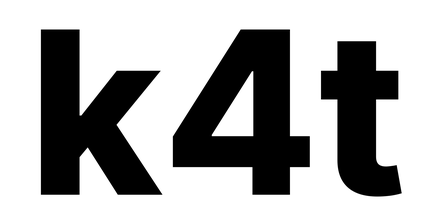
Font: Inter_ExtraBold